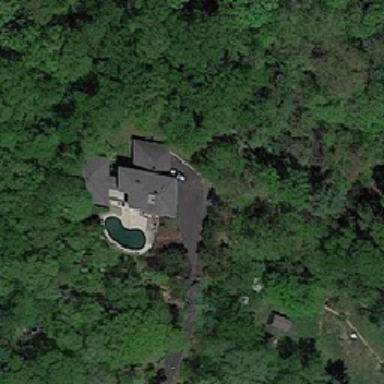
There are many dark green trees near the swimming pool in spring .